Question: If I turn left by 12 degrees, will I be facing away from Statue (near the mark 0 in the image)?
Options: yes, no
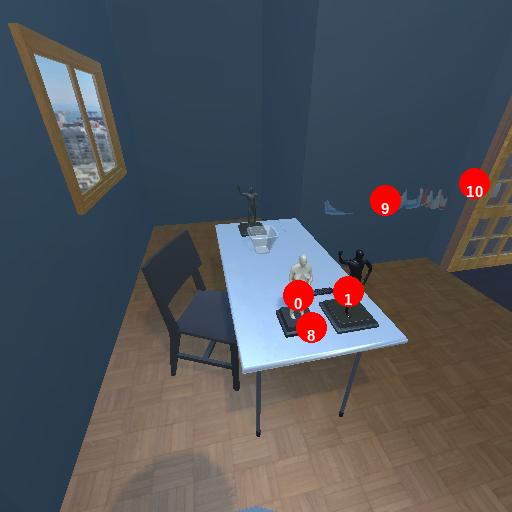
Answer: yes